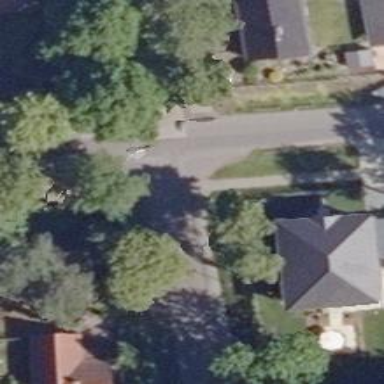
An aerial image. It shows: Residential road with concrete plates surface. There are sidewalks on both sides.